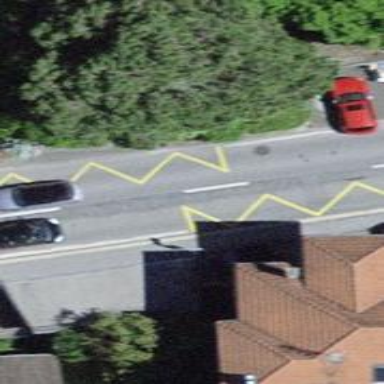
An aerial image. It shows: Bus stop with platform for public transport.